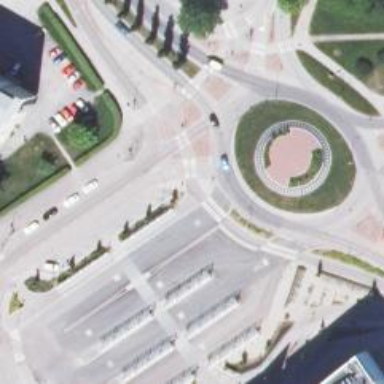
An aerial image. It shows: Uncontrolled crossing with pedestrian island.